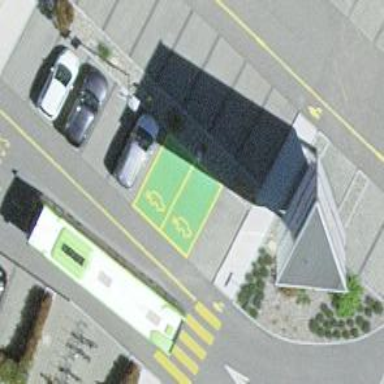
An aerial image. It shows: Charging station.